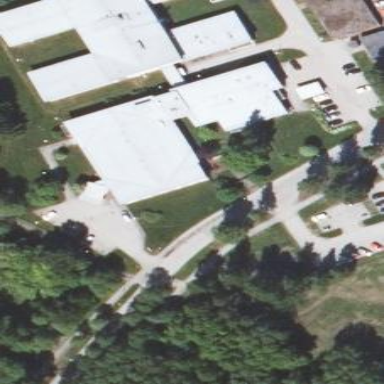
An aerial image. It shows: Hospital building used as hospital.